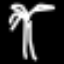
Label: palm tree